Aerial crown-view tile of a tropical tree (Barro Colorado Island, Panama), acquired 20240716:
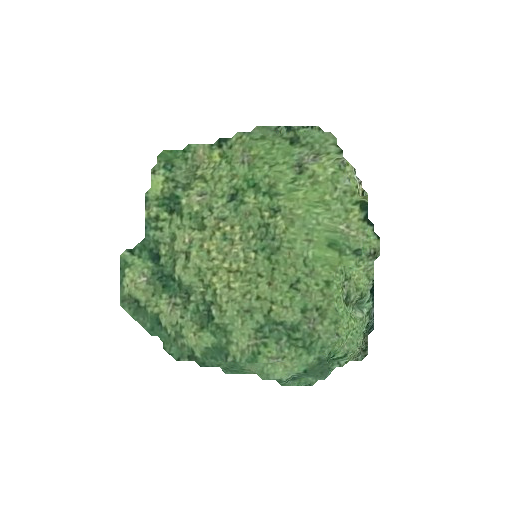
Species: Virola surinamensis
GBIF accepted scientific name: Virola surinamensis
Crown area: 81.631 m²